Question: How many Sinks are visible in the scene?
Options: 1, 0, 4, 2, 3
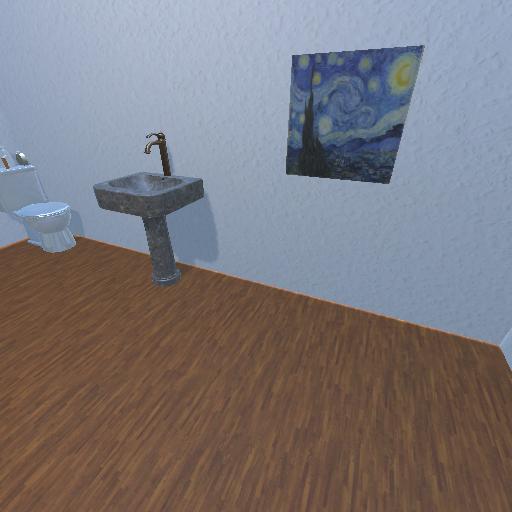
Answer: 1